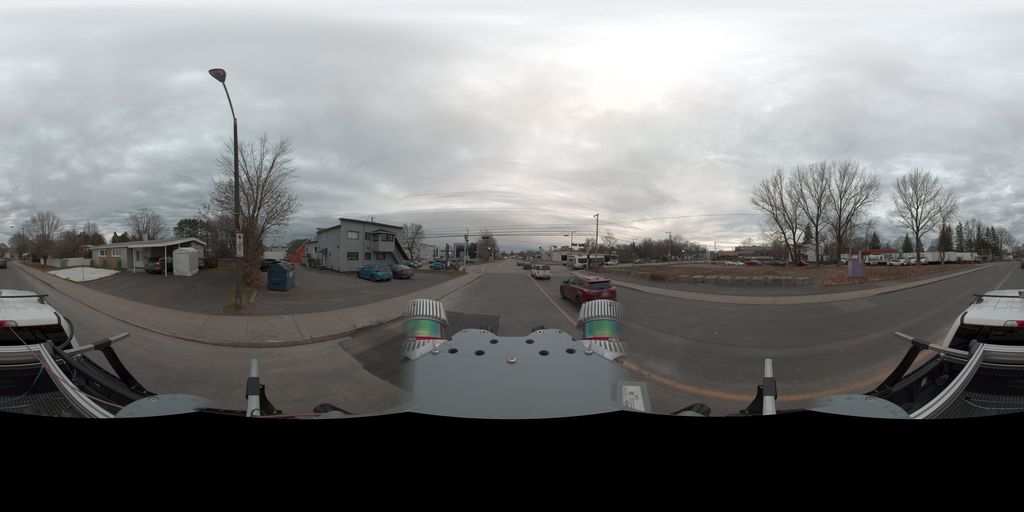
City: quebec_city